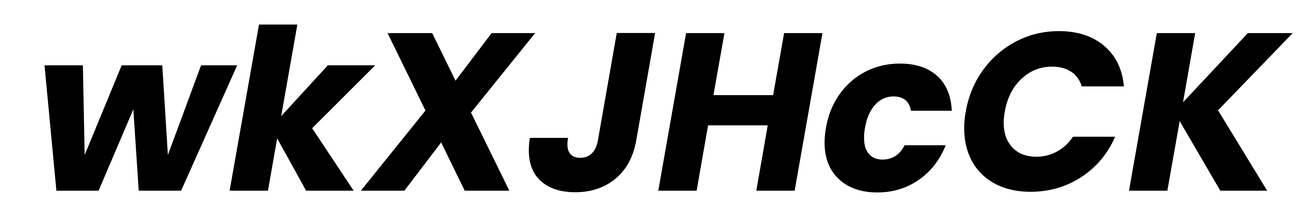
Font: Poppins-BoldItalic